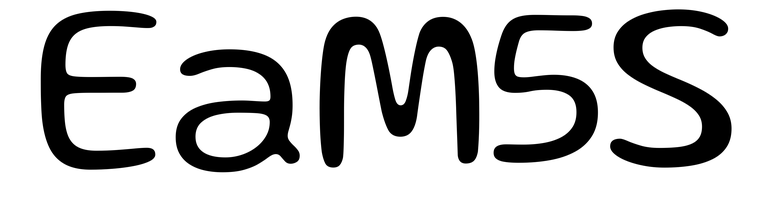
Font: Gluten_Light